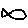
Label: fish